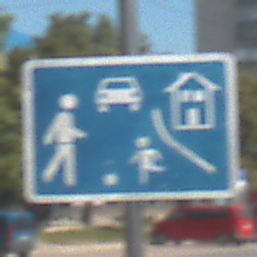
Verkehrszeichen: BeginnVerkehrsberuhigterBereich
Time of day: Midday
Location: Outdoor (Urban)
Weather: Clear
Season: NotSpecified
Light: Natural